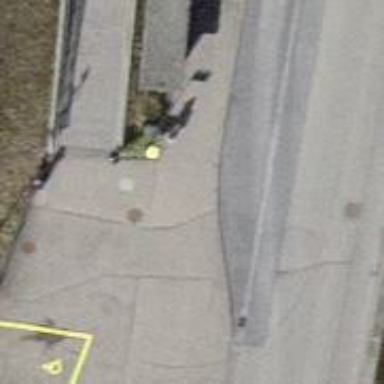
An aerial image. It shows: Post box is visible.